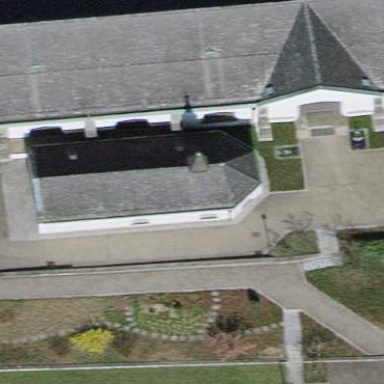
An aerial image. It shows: Chapel that serves as place of worship.